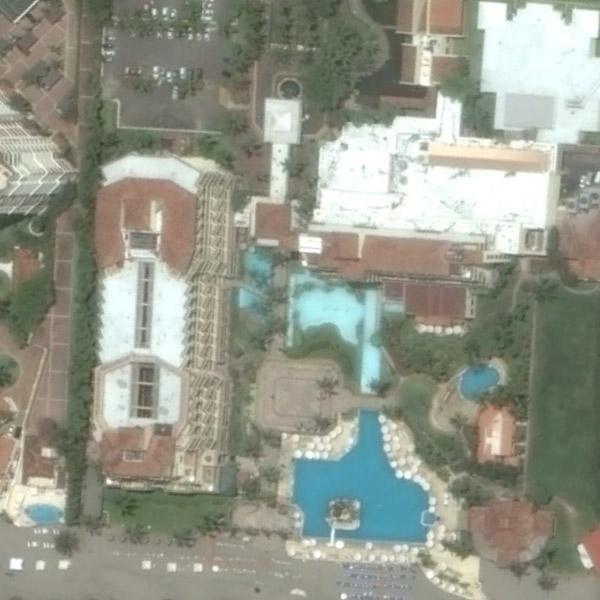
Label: Resort